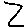
Label: zigzag